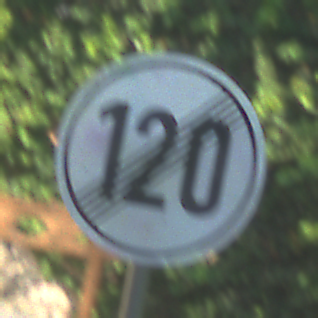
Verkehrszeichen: EndeGeschwindigkeit120
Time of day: MorningAfternoon
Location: Outdoor (Urban)
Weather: PartlyCloudy
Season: NotSpecified
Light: Natural